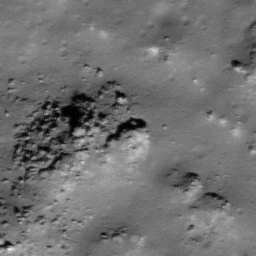
Pit: Tycho 19
Host crater: Tycho
Host type: impact_melt
Lunar coordinates: latitude -43.1, longitude 349.418